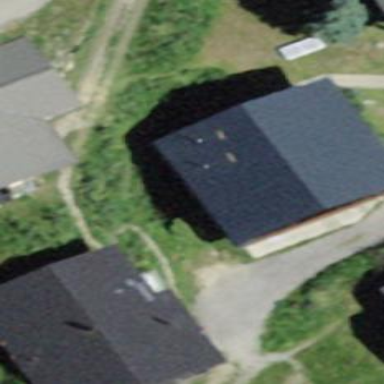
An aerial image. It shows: Part of building is shown in the image.